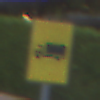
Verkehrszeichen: KFZZulaessigeGesamtmasse3Komma5TOhnePfeilsymbol
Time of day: SunriseSunset
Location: Outdoor (Urban)
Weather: Clear
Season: NotSpecified
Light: Natural